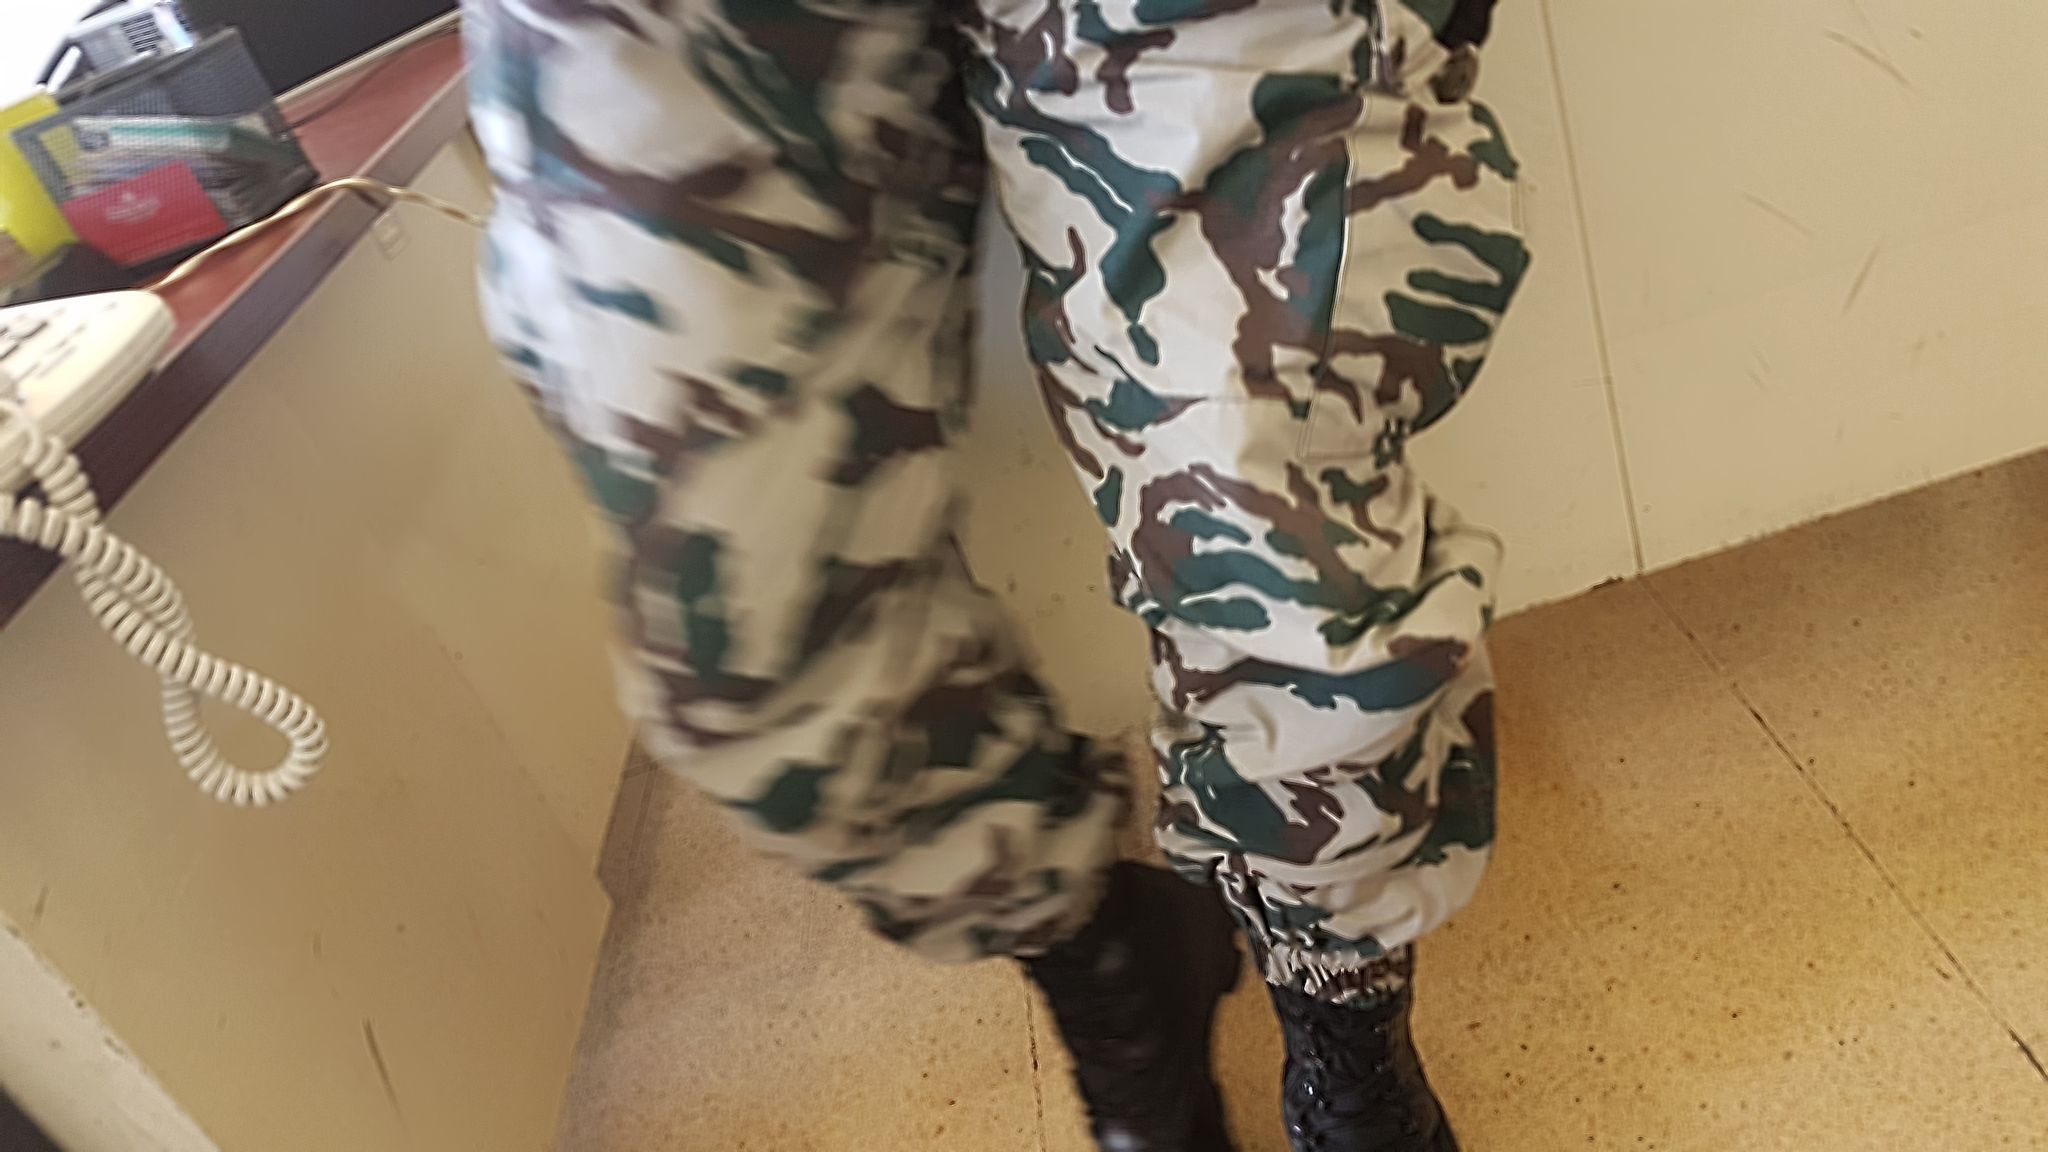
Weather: clear
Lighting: day
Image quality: good
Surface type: walking surface
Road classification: trunk_link
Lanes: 2.0
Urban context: urban centre
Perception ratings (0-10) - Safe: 2.21, Lively: 3.89, Beautiful: 2.15, Boring: 2.3, Depressing: 2.86, Wealthy: 5.41